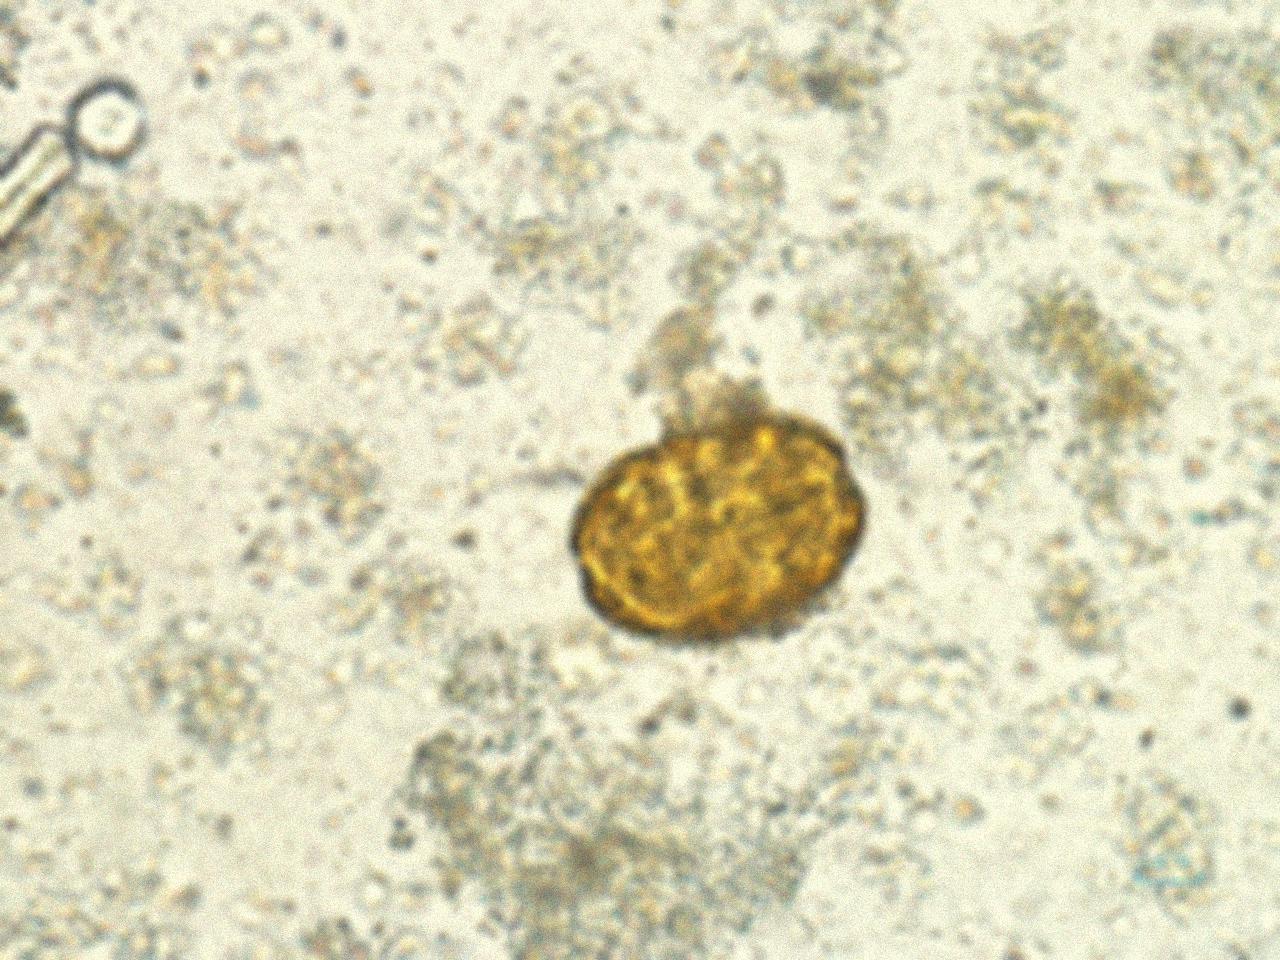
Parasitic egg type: Ascaris lumbricoides